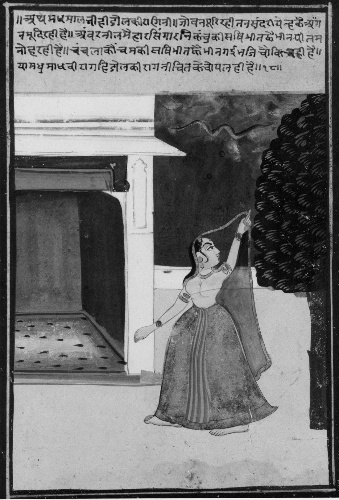
Date: late 19th–early 20th century
Object type: Leaf from a Ragamala (?)
Classification: Paintings
Medium: Colors and gold on paper
Culture: India
Period: Rajput
Dimensions: 9 5/8 x 7 1/8 in. (24.4 x 18.1 cm)
Department: Asian Art
Credit line: Gift of Adele Simpson, 1964
Accession year: 1964
Repository: Metropolitan Museum of Art, New York, NY
Tags: Dancing|Women